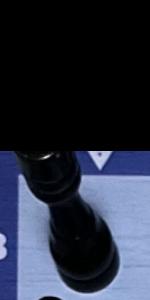
Label: Rook_Black